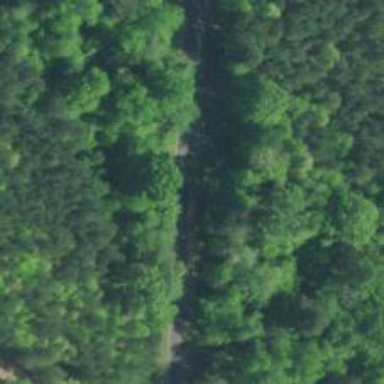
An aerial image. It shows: Culvert tunnel.